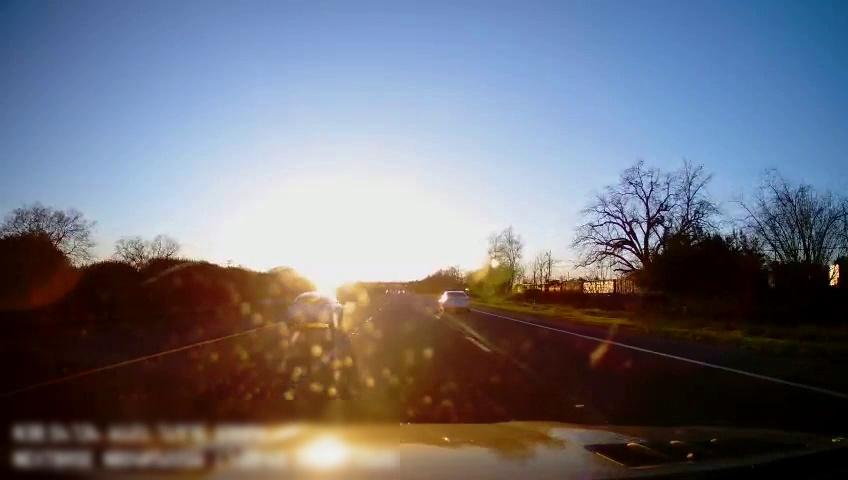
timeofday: Day
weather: Sunny
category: Drivable Space
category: Vehicles | Car
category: Vehicles | SUV
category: Lanes | Alternate Lane
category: Lanes | Current Lane
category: Lanes | Current Lane
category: Lanes | Alternate Lane